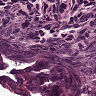
Metastatic tissue present: no